Question: I wonder why does the static method 'Match' in 'Regex.Match' receive two obligatory parameters and more optionals and the second parameter doesn't accept a true 'Regex'.
The method specification in Microsoft MSDN is:
'''
public string Replace(
string input,
string replacement
)
'''
In Visual Studio it is different:

The second parameter is made to "support" Regex as says
Then, the following code is invalid:
'''
string str = "my {value}";
Regex pattern = new Regex(@"\{[a-zA-Z_][a-zA-Z0-9_]*\}");
int matches = Regex.Match(str, pattern);
'''
But when:
'''
string pattern = @"\{[a-zA-Z_][a-zA-Z0-9_]*\}";
'''
It is valid.
Am I getting crazy or this is really a issue?
I know, it says that receives "string", but wouldn't be correctly also support type 'Regex'?
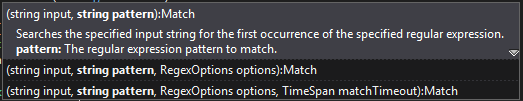
Answer: I don't think it is entirely clear what you are asking, but I will have a go at answering part of your question anyway.
> The second parameter is made to "support" Regex as says The Regular expression pattern to match
If I understand you correctly, you are asking why you cannot pass a 'Regex' when the description of the parameter says that it takes a regular expression.
It is important here to distinguish between the .NET type 'Regex' and the concept of a regular expression: 'Regex' is a .NET type just like 'Color', 'String', 'StringBuilder' etc. It is designed to represent a regular expression and it has convenient methods for working with regular expressions. However, it isn't in itself a regular expression.
On the other hand, the string of characters "abc.*" is <URL>, not just in C# but in a general sense. Not all strings are valid regular expressions, but some strings are regular expressions and can be used to describe a universe of matching strings.
What the documentation above states is that the method takes a parameter, 'pattern', of type 'string'. The comments associated with the parameter state that the pattern must represent a valid regular expression. Thus, it must conform to the rules describing regular expressions in .NET and cannot, say, contain "?[---]<>", because that string does not represent a regular expression (I assume, I haven't tested it).
To sum up: you cannot pass an instance of the type 'Regex' for the pattern parameter, because 'Regex'.
The documentation matching the method overload you are looking at can be found <URL>.